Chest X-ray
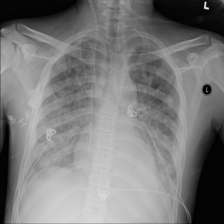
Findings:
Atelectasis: negative
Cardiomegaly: negative
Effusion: positive
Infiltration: positive
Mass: negative
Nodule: negative
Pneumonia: negative
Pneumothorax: negative
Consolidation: negative
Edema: negative
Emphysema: negative
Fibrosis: negative
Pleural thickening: negative
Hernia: negative